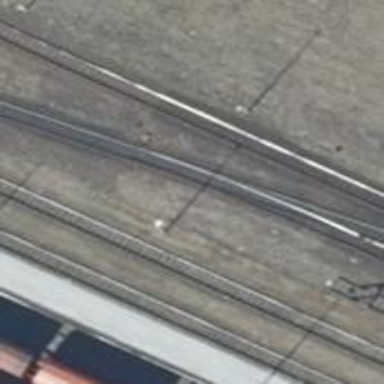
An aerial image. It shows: Railway yard used for servicing trains.